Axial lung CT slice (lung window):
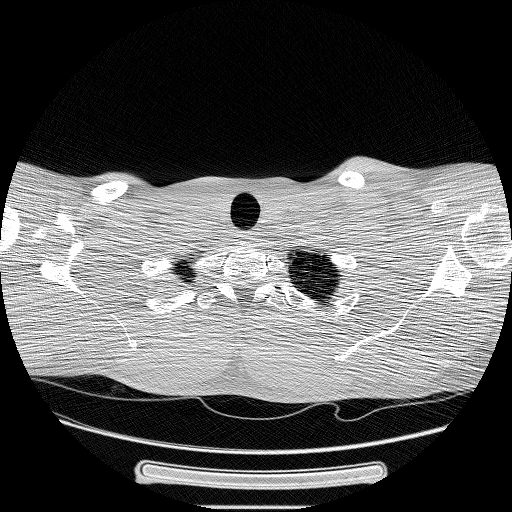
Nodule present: no